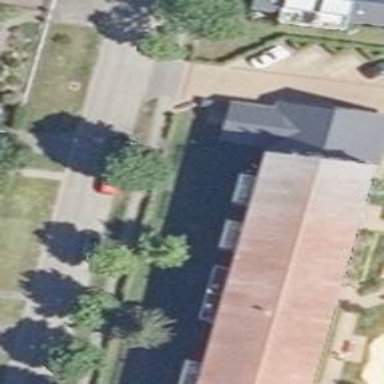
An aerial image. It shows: Gabled apartments building with roof tiles.